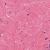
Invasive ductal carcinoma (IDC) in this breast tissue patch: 0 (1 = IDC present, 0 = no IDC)